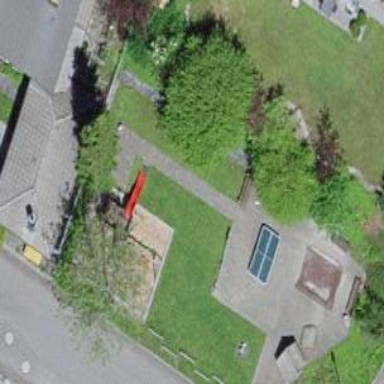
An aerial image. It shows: Playground area for leisure land.